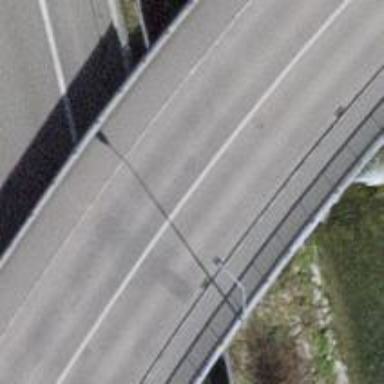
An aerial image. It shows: Tertiary road on asphalt surface crossing over bridge.